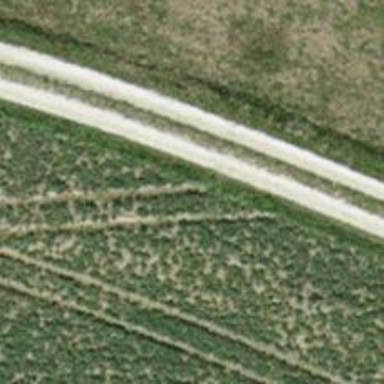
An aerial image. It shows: Track with compacted grade3 surface.